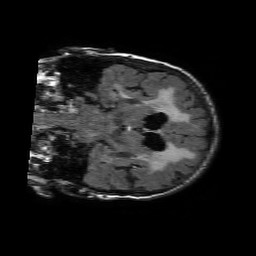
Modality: FLAIR
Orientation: coronal
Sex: female
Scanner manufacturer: philips
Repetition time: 11 s
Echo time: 0.125 s